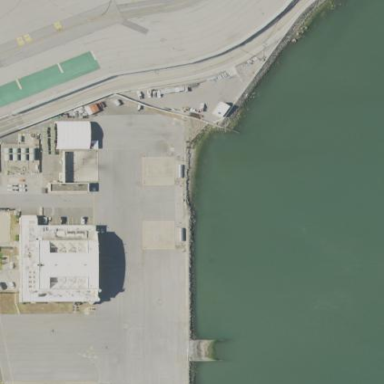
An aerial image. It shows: Asphalt apron at the airport.